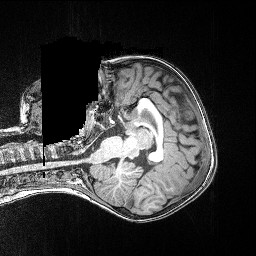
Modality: T1w
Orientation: axial